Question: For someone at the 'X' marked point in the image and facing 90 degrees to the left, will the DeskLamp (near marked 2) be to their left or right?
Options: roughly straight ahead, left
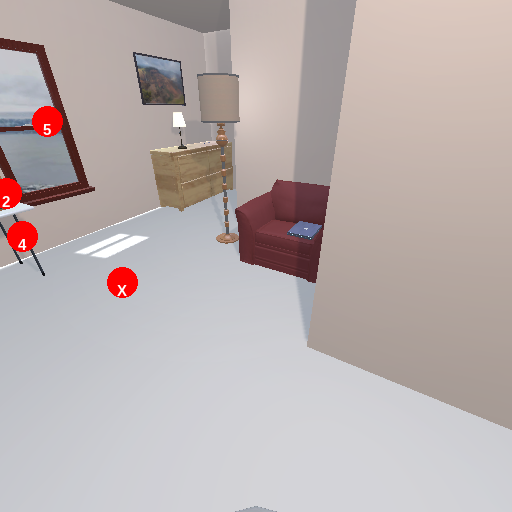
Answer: roughly straight ahead